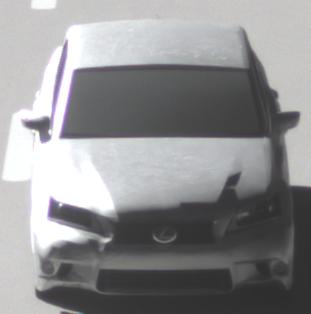
Make: Lexus
Model: GS 250
Detailed model: GS (L10)
Model produced from: 2012/06
Model produced until: 2013/12
Doors: 4
Color: white
Road condition: dry road
Daytime: morning or afternoon
Contrast: high contrast